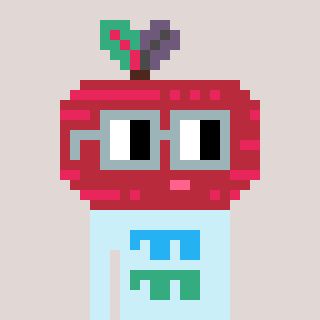
a pixel art character with square dark gray glasses, a beet-shaped head and a cold-colored body on a warm background